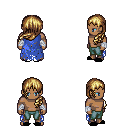
a pixel art fantasy rpg character, male body template, human, dark skin, blue tattered cape, teal pants, blonde left-swept hairstyle, white cloth bandages, black slippers, four views (front, back, left, right), 2x2 character sprite sheet, small pixel art, hard edges, no anti-aliasing